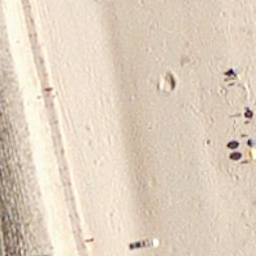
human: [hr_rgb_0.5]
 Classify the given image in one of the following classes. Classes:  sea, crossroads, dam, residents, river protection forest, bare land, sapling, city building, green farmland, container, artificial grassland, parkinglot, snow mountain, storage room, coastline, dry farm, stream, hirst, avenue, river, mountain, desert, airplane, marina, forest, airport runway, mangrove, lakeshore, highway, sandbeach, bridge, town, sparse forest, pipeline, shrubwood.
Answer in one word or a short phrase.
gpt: sandbeach